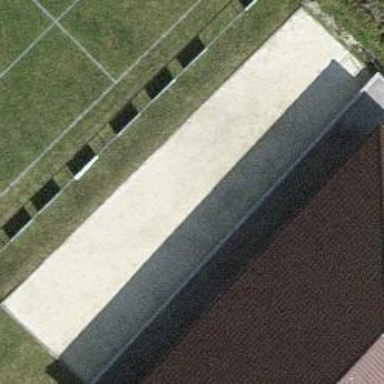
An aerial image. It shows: Gravel pitch used for playing boules.